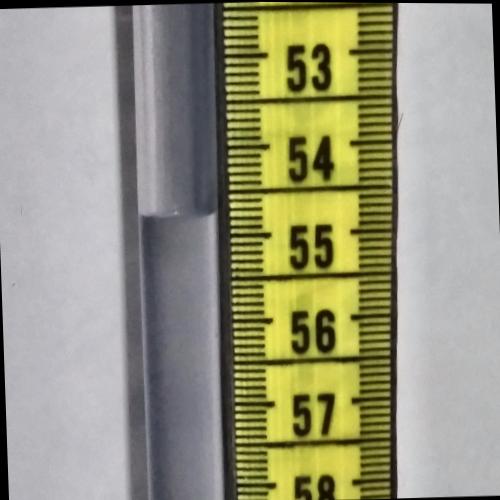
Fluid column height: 54.7 cm